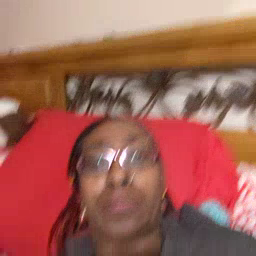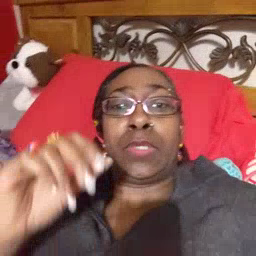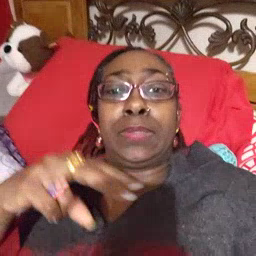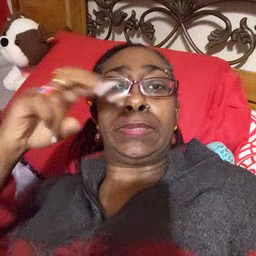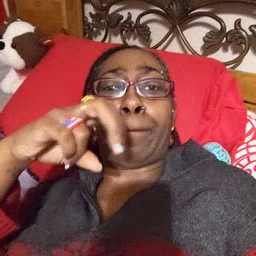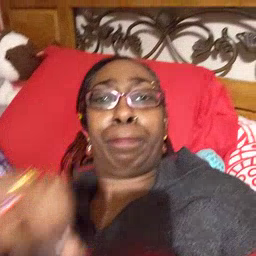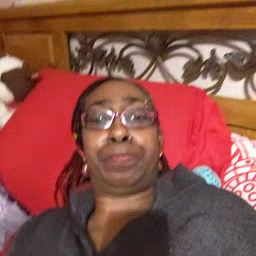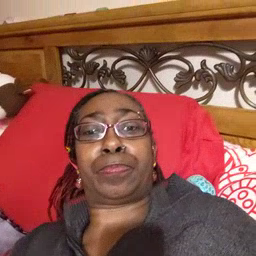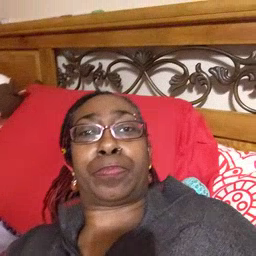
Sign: jump